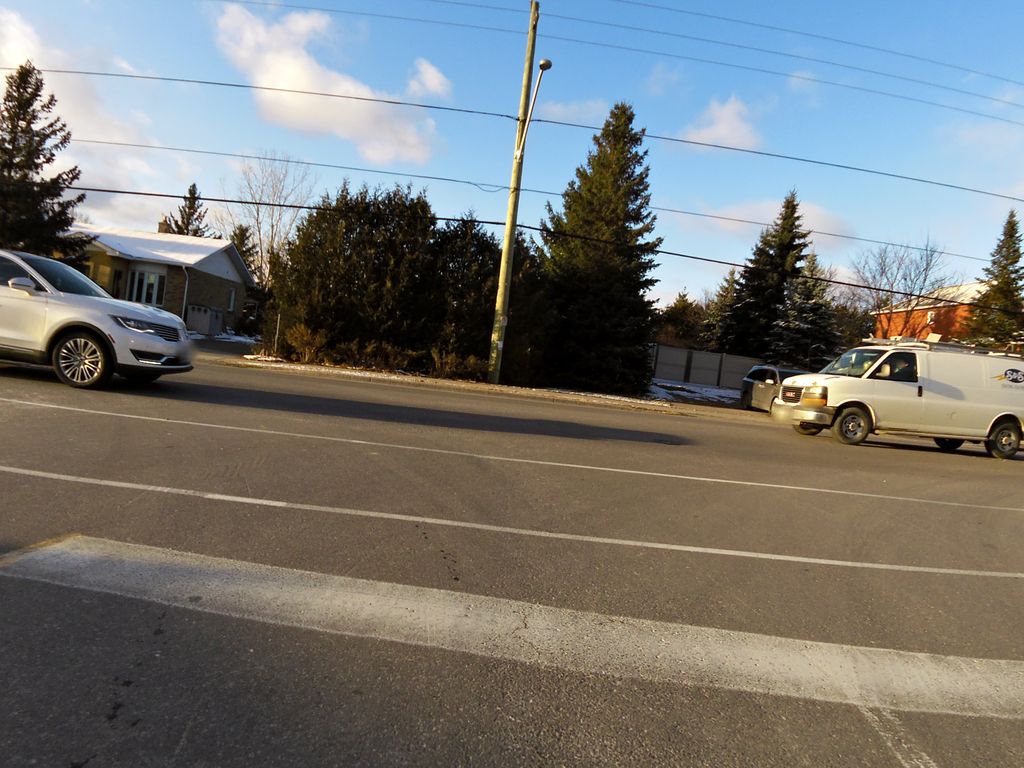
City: ottawa-gatineau